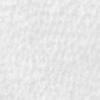
Label: no_change